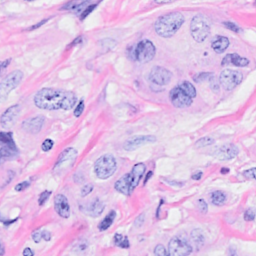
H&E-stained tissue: Breast